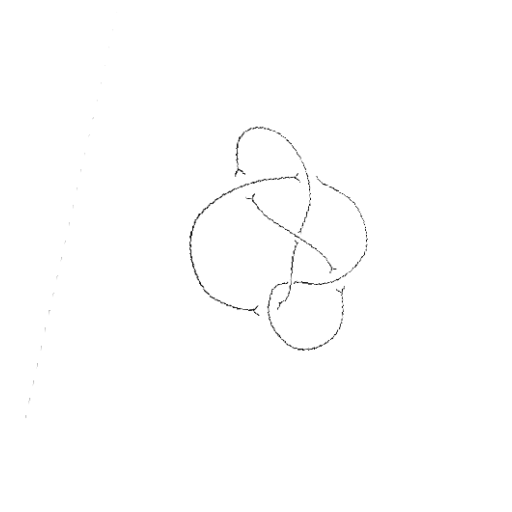
Crossing number: 6